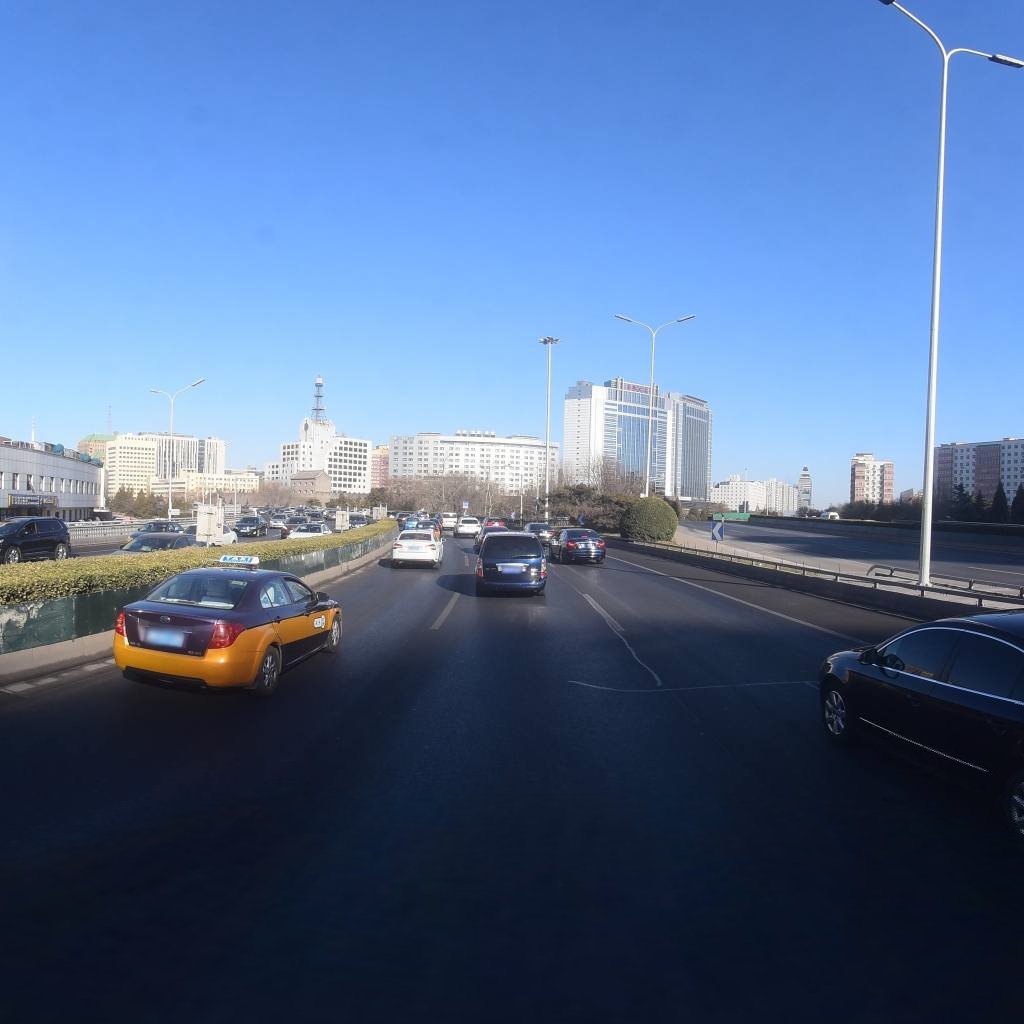
Region: Xicheng
Road damage annotations: longitudinal patch, transverse patch